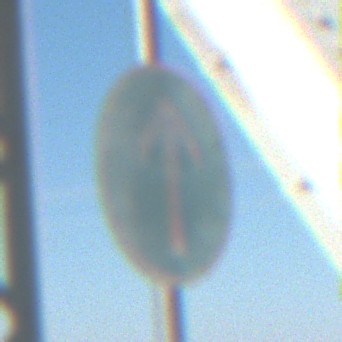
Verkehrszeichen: VorgeschriebeneFahrtrichtungGeradeaus
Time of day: MorningAfternoon
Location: Outdoor (Special)
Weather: Clear
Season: NotSpecified
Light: Natural